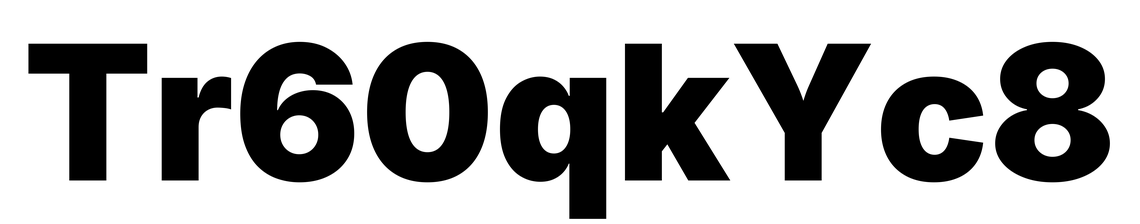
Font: Inter_Black